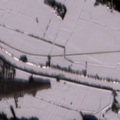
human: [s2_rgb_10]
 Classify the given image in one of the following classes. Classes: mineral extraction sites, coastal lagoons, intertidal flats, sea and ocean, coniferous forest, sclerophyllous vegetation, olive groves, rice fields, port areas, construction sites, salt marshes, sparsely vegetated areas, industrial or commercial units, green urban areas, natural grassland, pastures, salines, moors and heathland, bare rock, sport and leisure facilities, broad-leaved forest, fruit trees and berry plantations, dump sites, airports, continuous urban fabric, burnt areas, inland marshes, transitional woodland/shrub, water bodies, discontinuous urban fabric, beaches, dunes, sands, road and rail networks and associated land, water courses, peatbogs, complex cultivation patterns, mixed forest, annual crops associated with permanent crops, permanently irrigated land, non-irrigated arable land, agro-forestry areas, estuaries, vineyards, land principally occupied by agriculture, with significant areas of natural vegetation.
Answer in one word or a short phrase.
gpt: discontinuous urban fabric, non-irrigated arable land, land principally occupied by agriculture, with significant areas of natural vegetation, transitional woodland/shrub, water courses